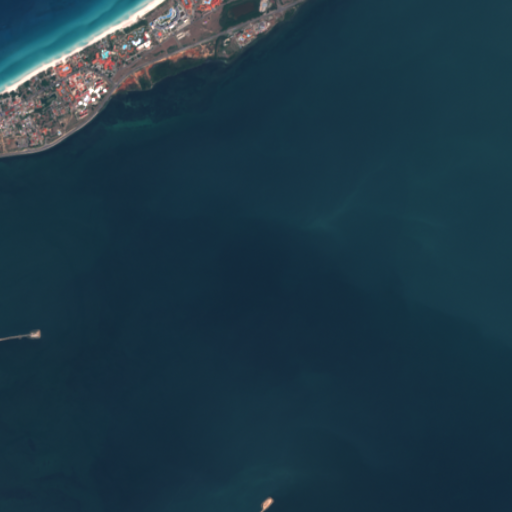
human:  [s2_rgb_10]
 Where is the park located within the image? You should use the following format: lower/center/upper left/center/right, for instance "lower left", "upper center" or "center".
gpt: The park is located in the upper of the image.
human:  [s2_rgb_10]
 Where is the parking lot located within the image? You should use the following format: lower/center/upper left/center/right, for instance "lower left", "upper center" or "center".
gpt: The parking lot is located in the upper left of the image.
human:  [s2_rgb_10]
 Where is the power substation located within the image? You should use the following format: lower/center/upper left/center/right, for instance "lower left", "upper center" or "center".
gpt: The power substation is located in the upper center of the image.
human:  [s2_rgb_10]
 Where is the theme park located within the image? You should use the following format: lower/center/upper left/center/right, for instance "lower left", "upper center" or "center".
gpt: The theme park is located in the upper left of the image.
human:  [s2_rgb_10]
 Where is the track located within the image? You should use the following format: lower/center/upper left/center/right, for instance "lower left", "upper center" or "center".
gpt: The track is located in the upper center of the image.
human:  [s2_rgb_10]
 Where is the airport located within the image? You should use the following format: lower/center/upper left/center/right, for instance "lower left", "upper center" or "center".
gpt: There is no airport in the image.